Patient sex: M
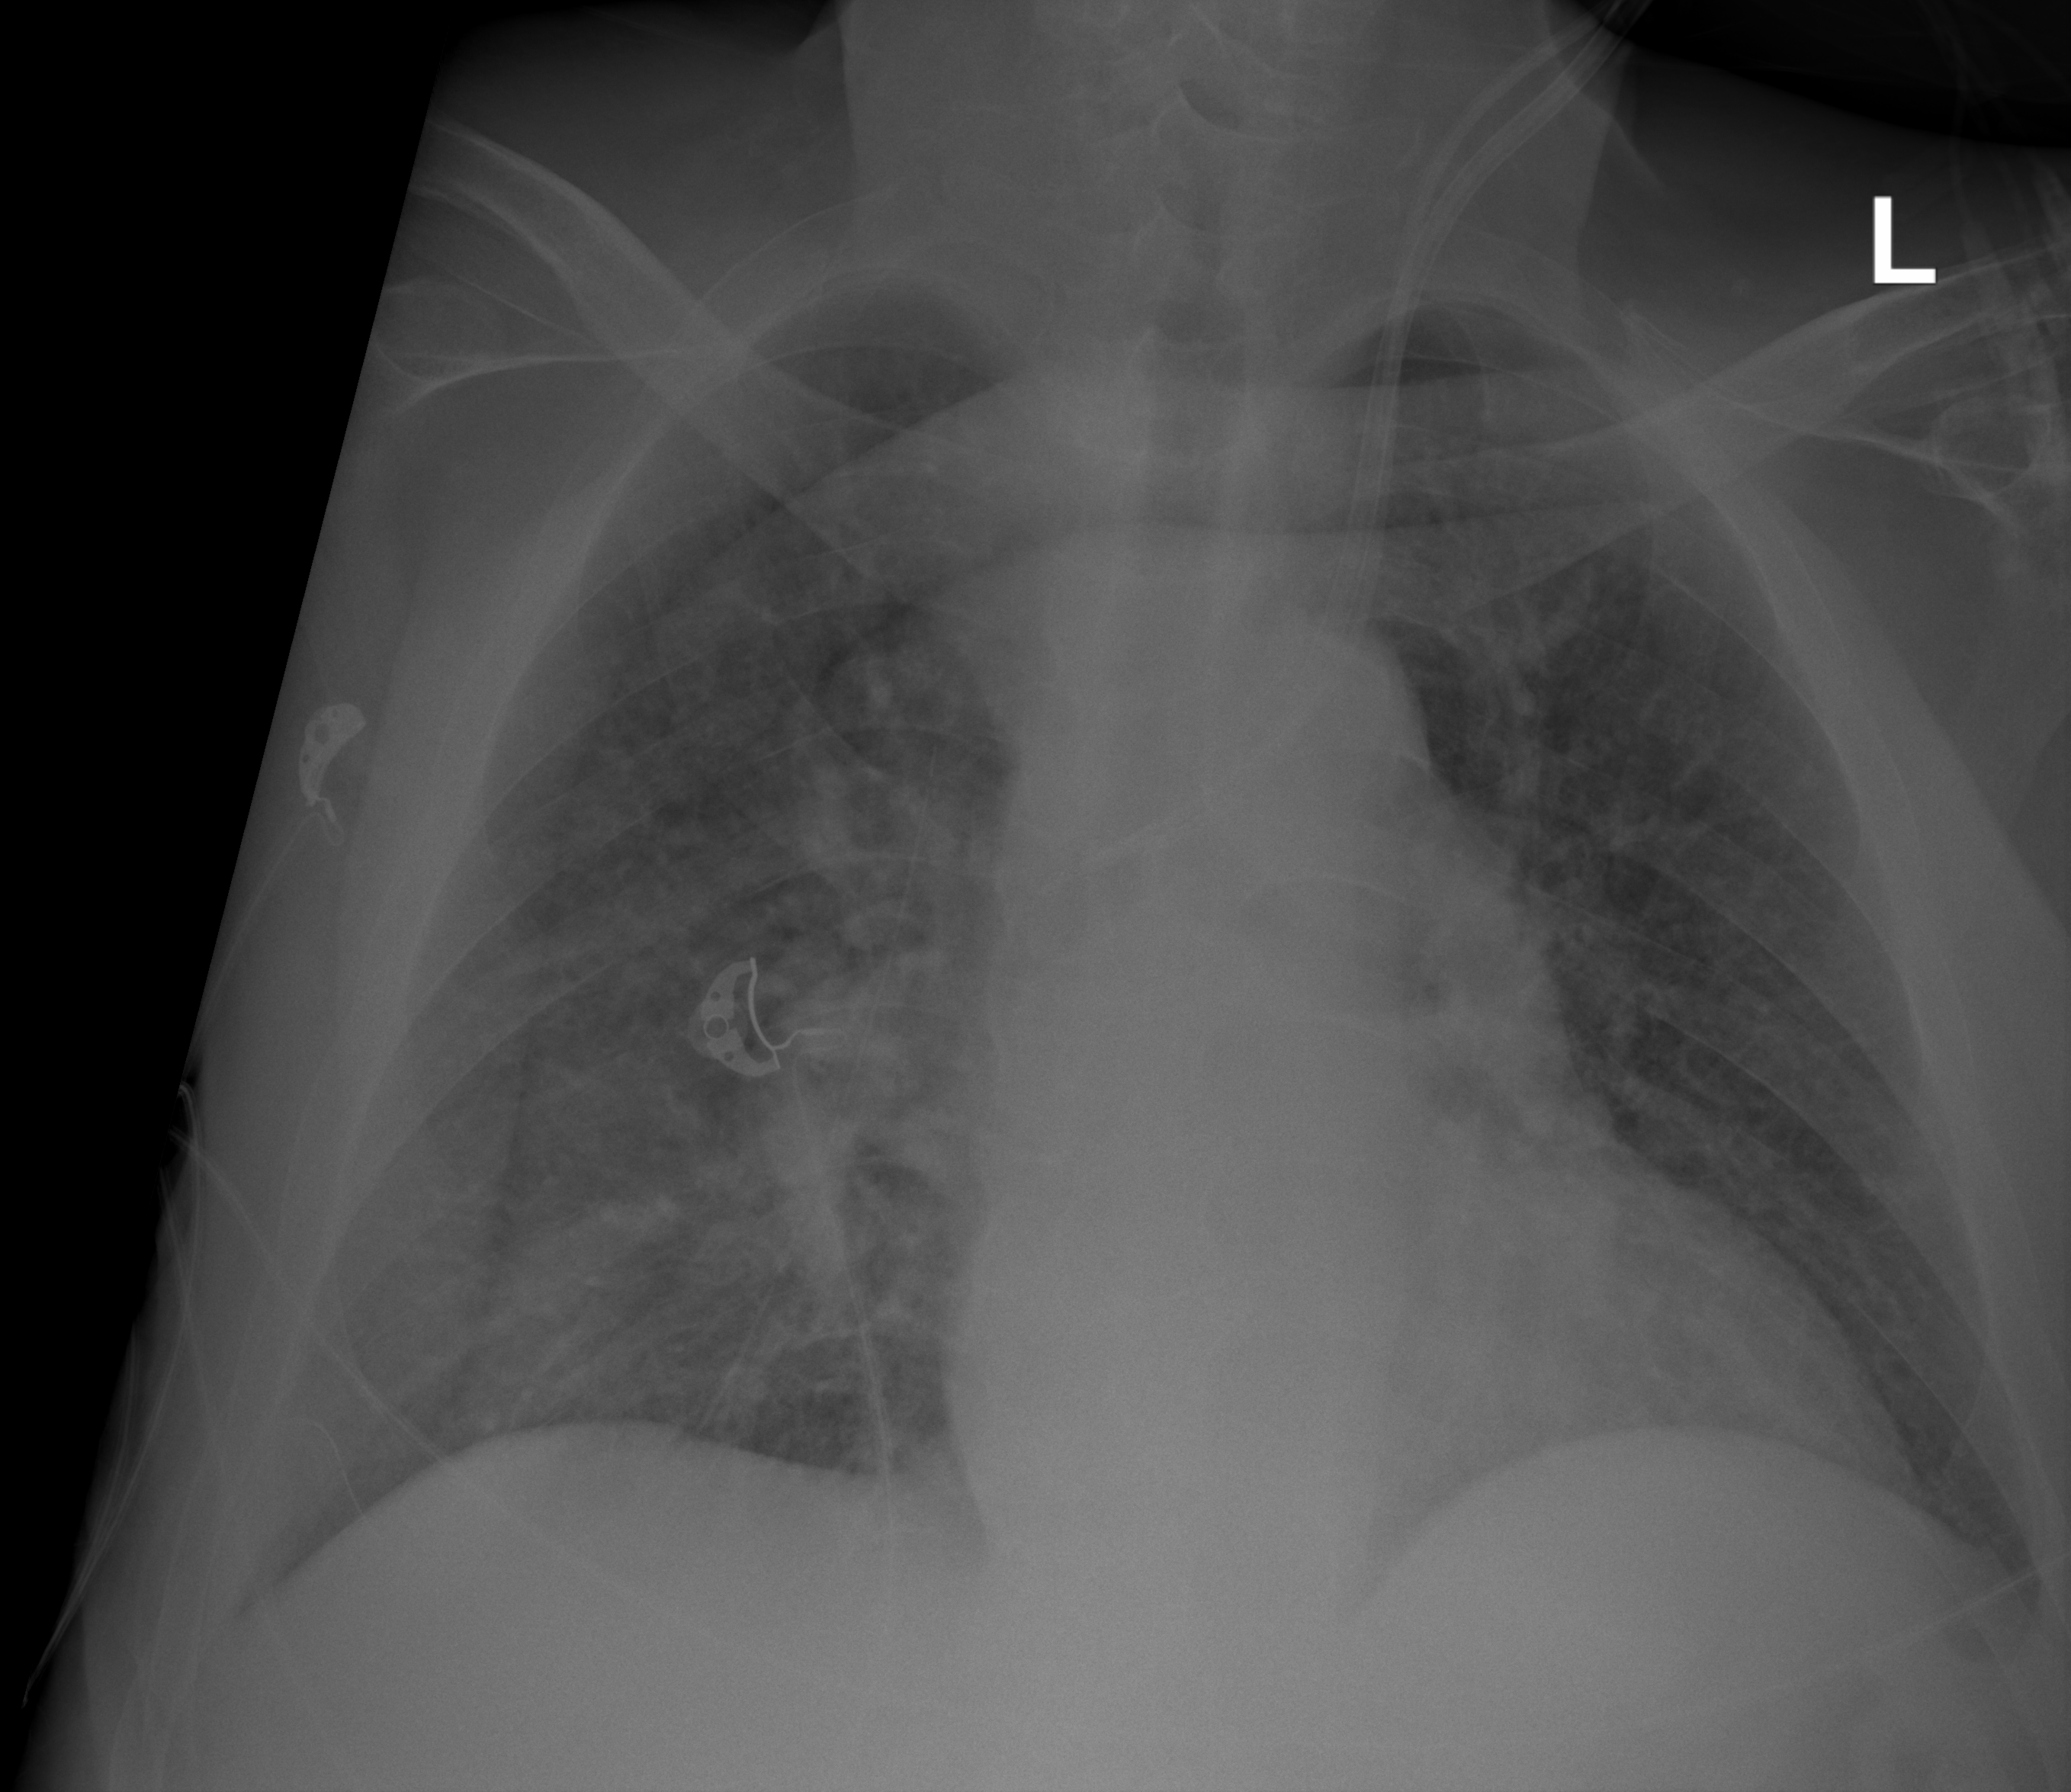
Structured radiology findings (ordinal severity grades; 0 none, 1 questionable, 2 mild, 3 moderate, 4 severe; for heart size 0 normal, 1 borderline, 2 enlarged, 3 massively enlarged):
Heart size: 2
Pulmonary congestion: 2
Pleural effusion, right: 2
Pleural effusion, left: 0
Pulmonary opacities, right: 3
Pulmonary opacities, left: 3
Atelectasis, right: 2
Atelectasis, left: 2